RGB frame:
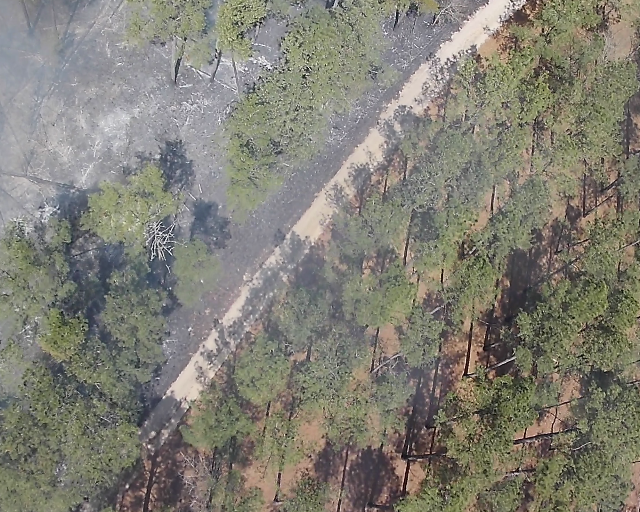
Thermal frame:
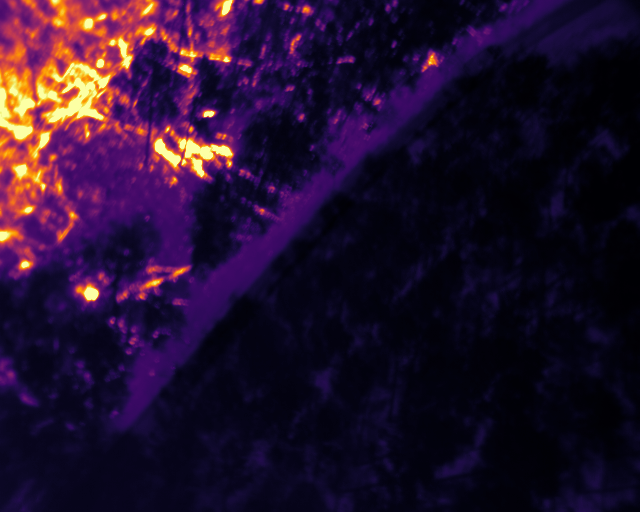
Captured: 2026-02-27 02:42:06
Pixels at or above 80 °C: 31273 (fraction of frame: 0.09544)